Field crop: maize
Growth stage: 2
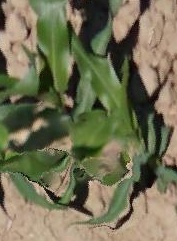
Species: maize